Question:
List all pairs of actors that have played the same character in different films.
List all pairs of actors that have played the same character in films with the same name.
List all reoccurring characters in the database, that is, characters like James Bond that appear in multiple films with different names.
There are no ideas for these three queries
The first one I think we can use subqueries
'''
SELECT *
FROM film
WHERE(
select COUNT(*) AS R,roles from film
group by roles
HAVING R>=2
)
'''
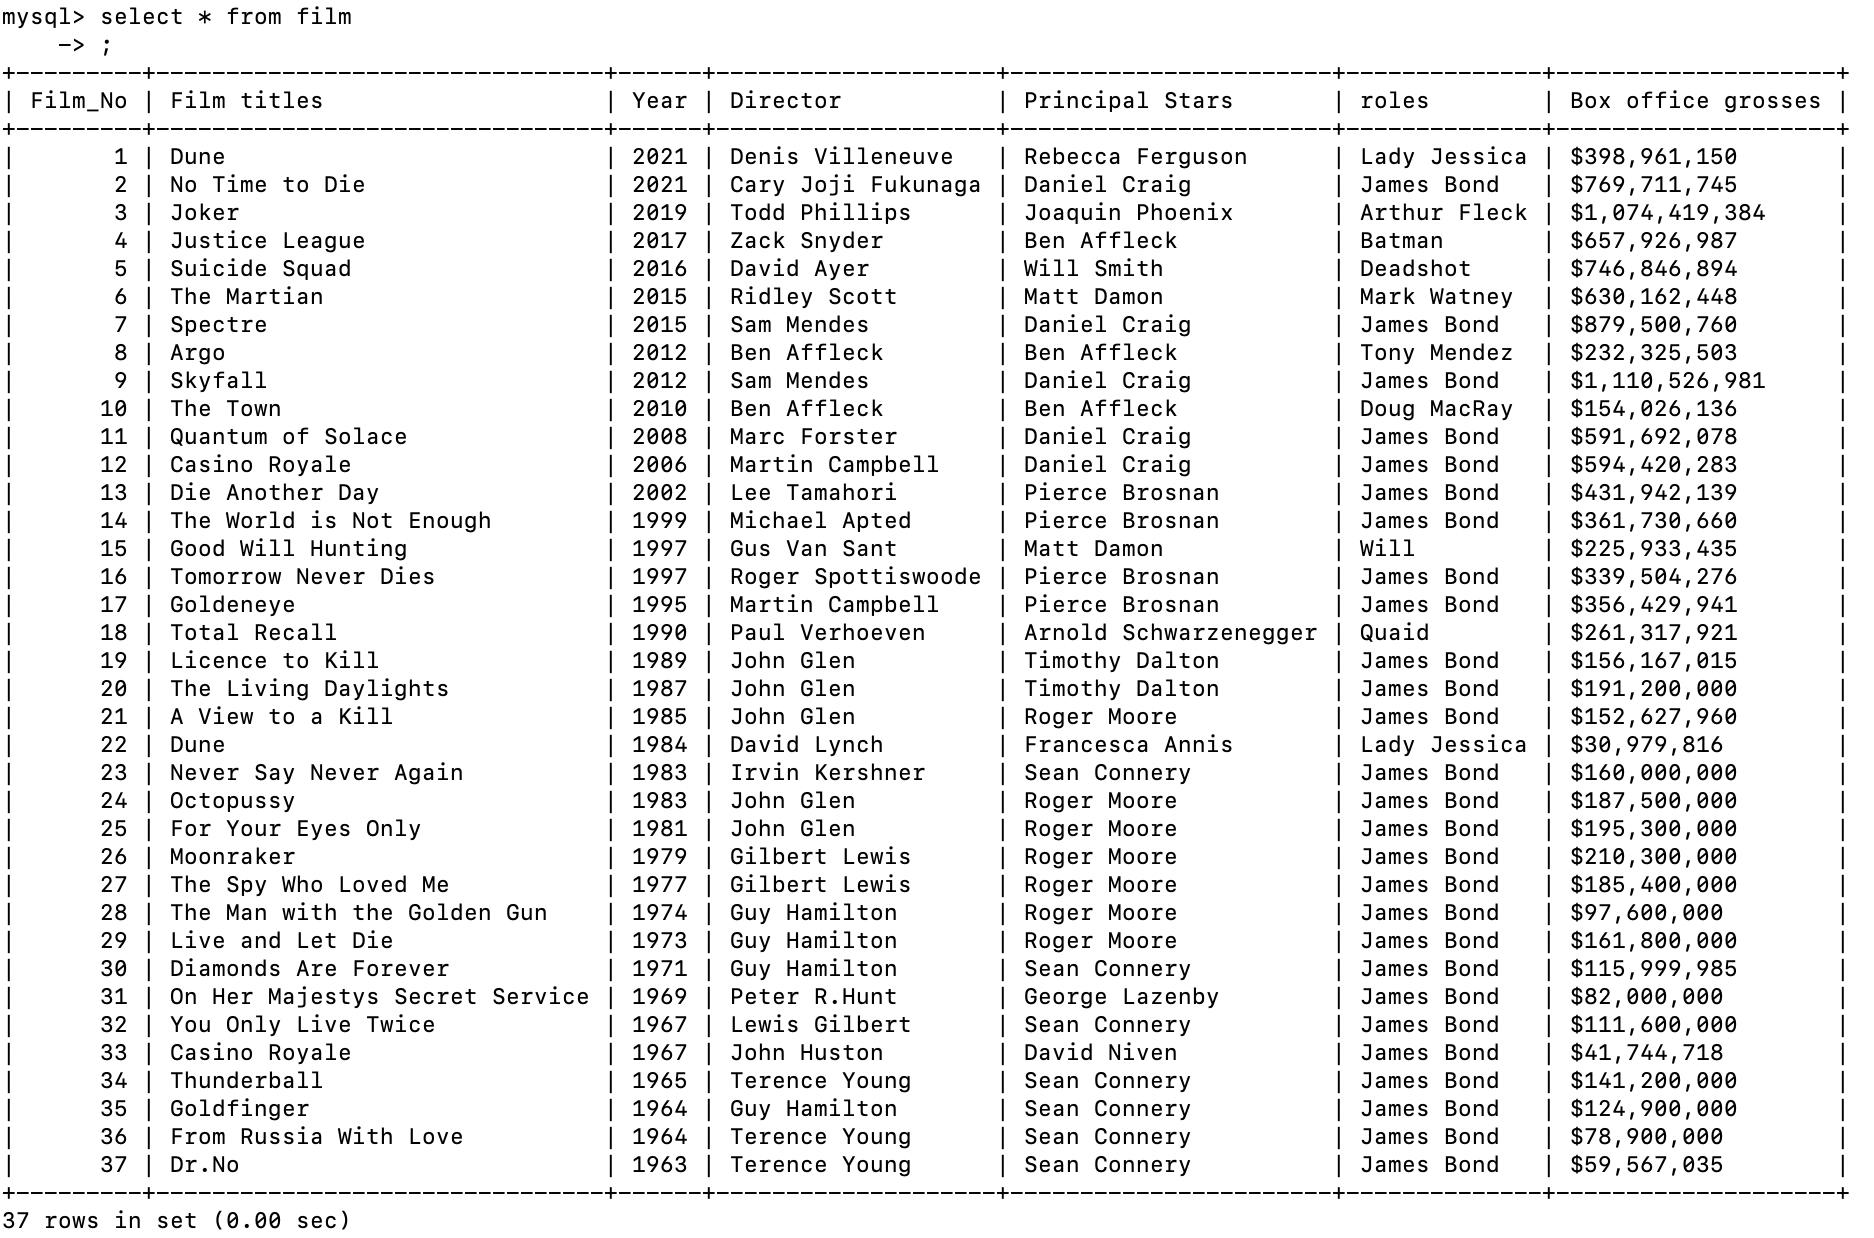
Answer: If I am understanding the questions correctly you should be able to use self joins to answer them
'''
Select a.Principal Star
from film a
inner join film b on a.Film_No = b.Film_No
where a.Principal Star = b.Principal Star and a.roles = b.roles and a.Film titles <> b.Film titles
'''